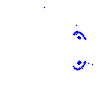
Particle: electron